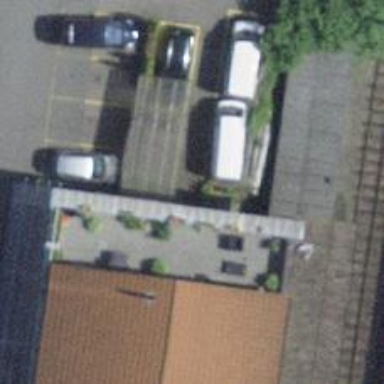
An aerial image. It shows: Car sharing facility.